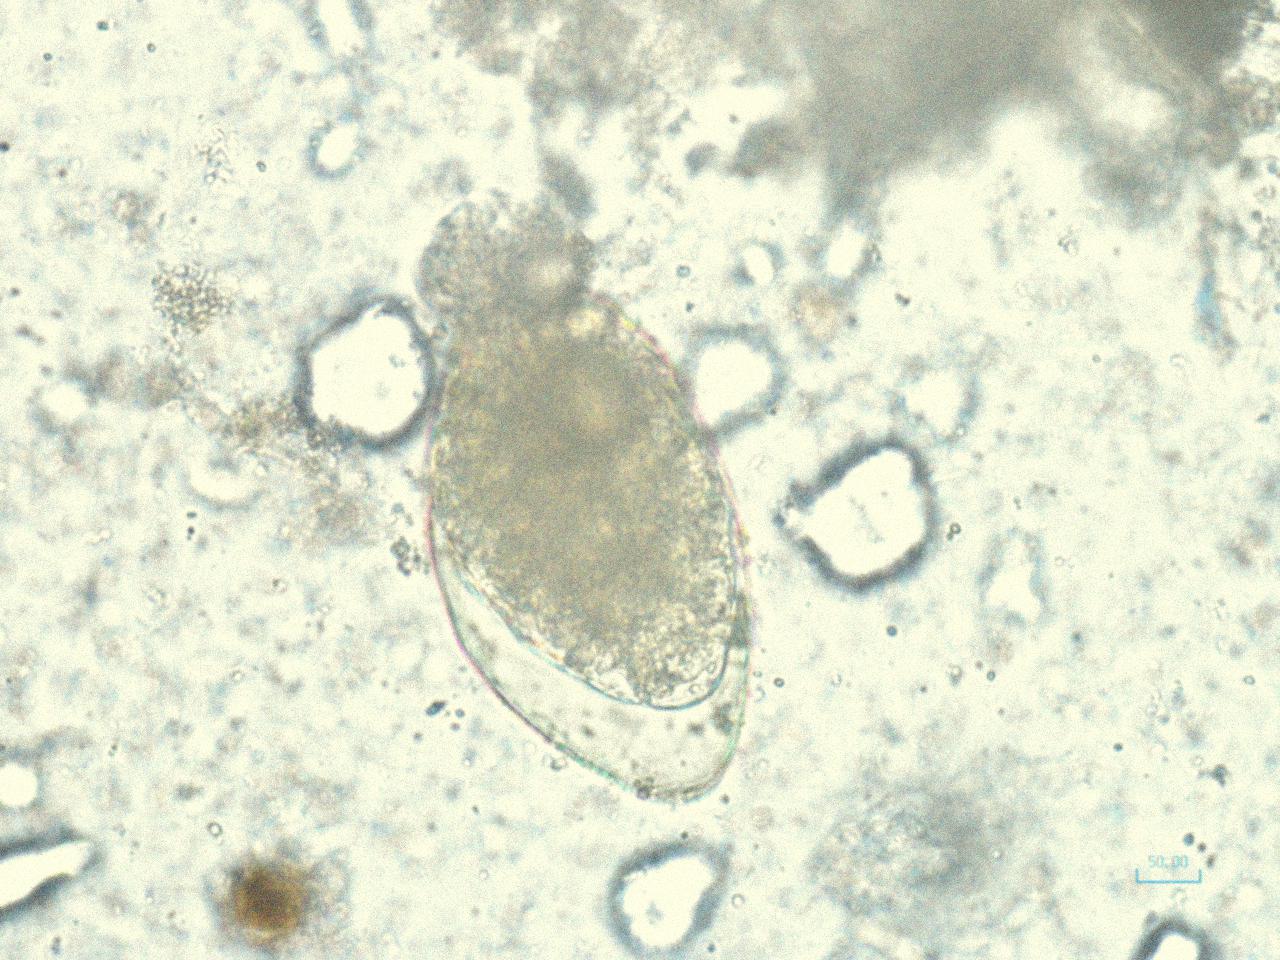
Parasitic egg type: Fasciolopsis buski